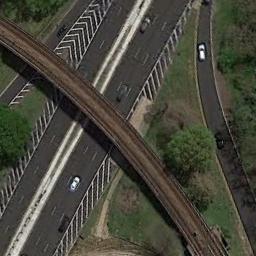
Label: overpass